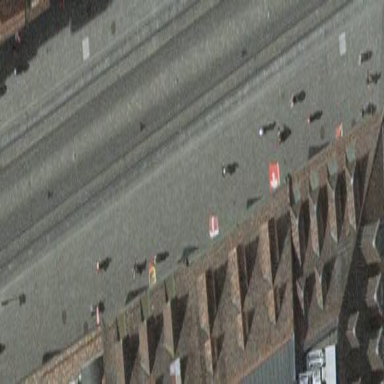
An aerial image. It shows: Platform for public transport with shelter. The surface of the platform is sett.